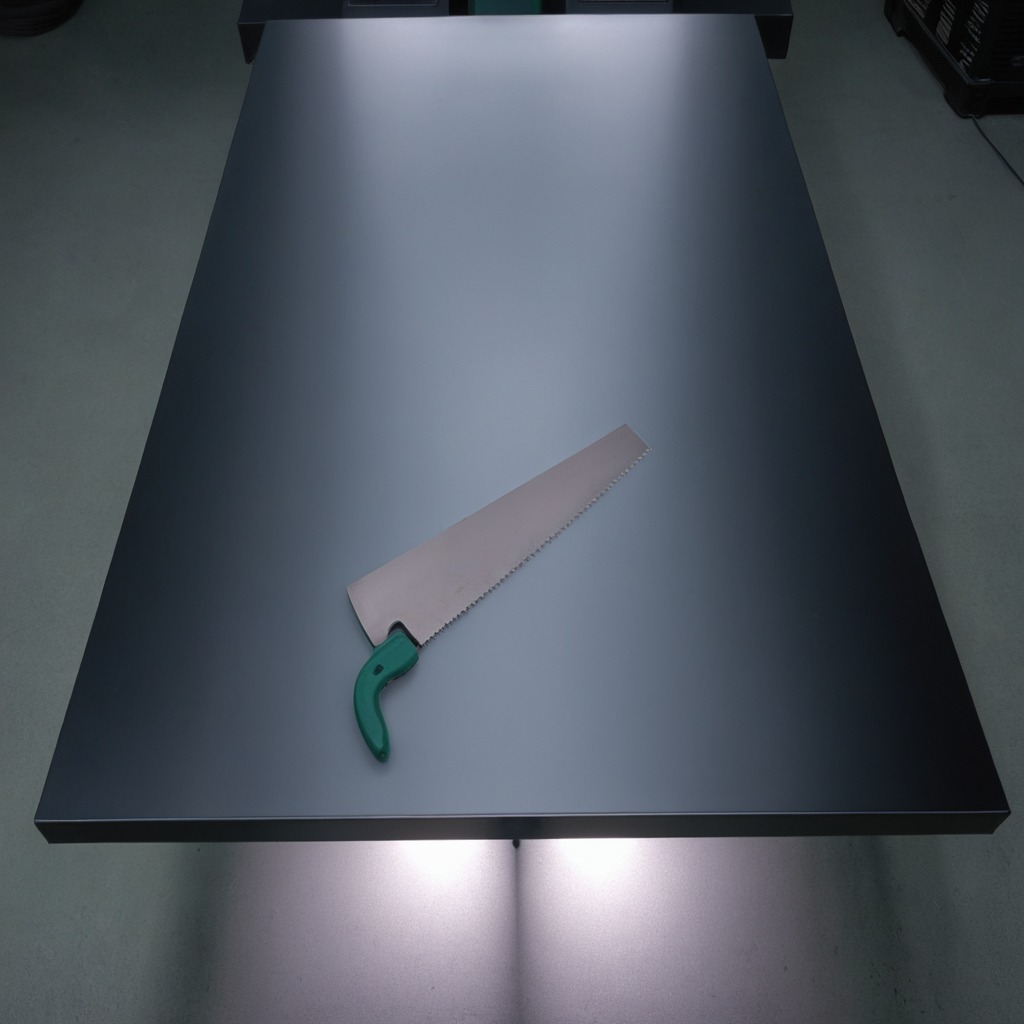
A metal saw is lying on the tabletop.